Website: lowes
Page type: billing-address
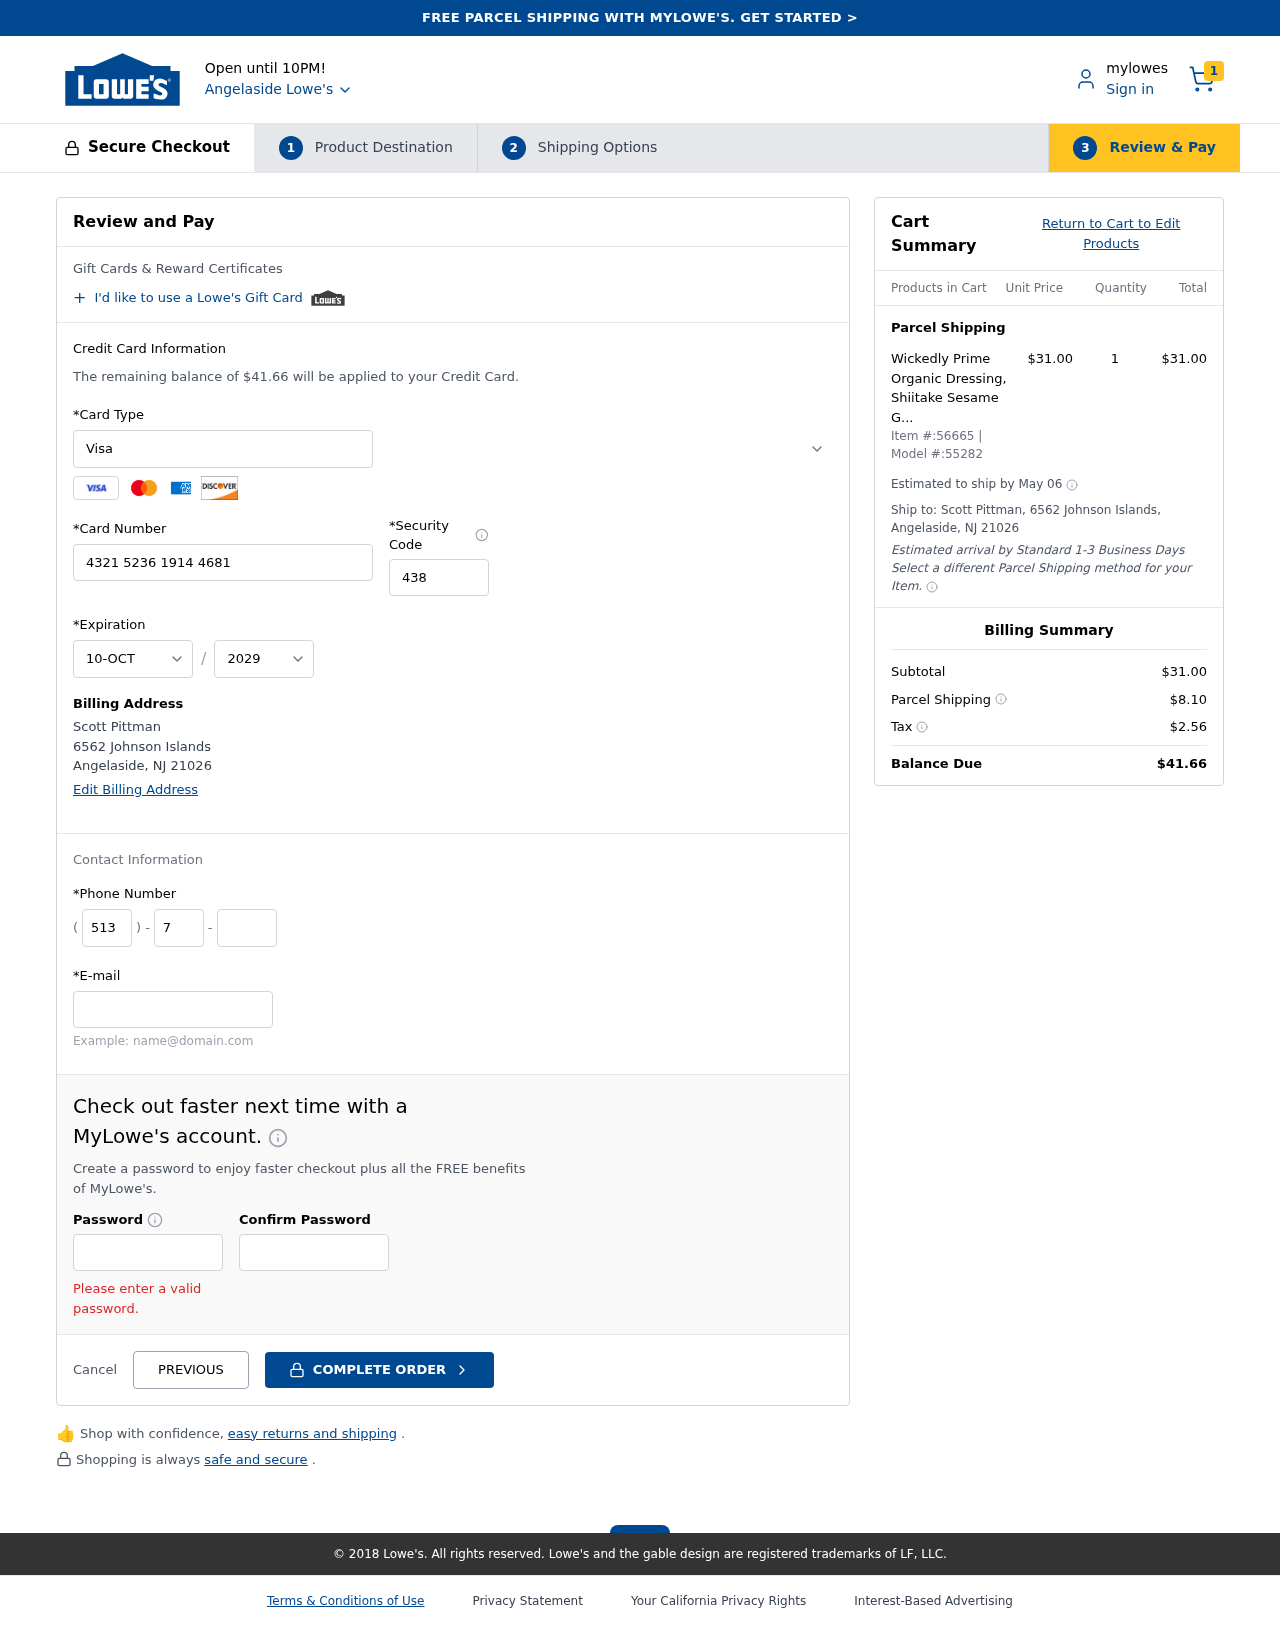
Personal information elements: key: PII_CARD_CVV
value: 438
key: PII_CARD_EXPIRY_MONTH
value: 10
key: PII_CARD_EXPIRY_YEAR
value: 29
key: PII_CARD_NUMBER
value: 4321 5236 1914 4681
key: PII_CARD_TYPE
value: Visa
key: PII_CITY
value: Angelaside
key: PII_CITY_STATE_ZIP
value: Angelaside, NJ 21026
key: PII_EMAIL
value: scottpittman@gmail.com
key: PII_FULLNAME
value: Scott Pittman
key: PII_PHONE_AREA
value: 513
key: PII_PHONE_PREFIX
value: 704
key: PII_PHONE_SUFFIX
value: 5404
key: PII_STREET
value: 6562 Johnson Islands
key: PII_FULLNAME2
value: Scott Pittman
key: PII_STATE_ABBR
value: NJ
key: PII_POSTCODE
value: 21026
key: PII_POSTCODE_FULL
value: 21026
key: PII_CITY_STATE
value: Angelaside, NJ
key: PII_POSTCODE_NUMERIC
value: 21026
Product elements: key: PRODUCT1_NAME
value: Wickedly Prime Organic Dressing, Shiitake Sesame Ginger, 16 Ounce
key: PRODUCT1_PRICE
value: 31
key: PRODUCT1_QUANTITY
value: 1
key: PRODUCT_ITEM_NUMBER
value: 56665
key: PRODUCT_MODEL_NUMBER
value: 55282
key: PRODUCT1_LINE_TOTAL
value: $31.00
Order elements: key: ORDER_NUM_ITEMS
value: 1
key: ORDER_TOTAL
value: $41.66
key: ORDER_SHIPPING_DATE
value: May 06
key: ORDER_SUBTOTAL
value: $31.00
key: ORDER_SHIPPING_COST
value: $8.10
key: ORDER_TAX
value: $2.56